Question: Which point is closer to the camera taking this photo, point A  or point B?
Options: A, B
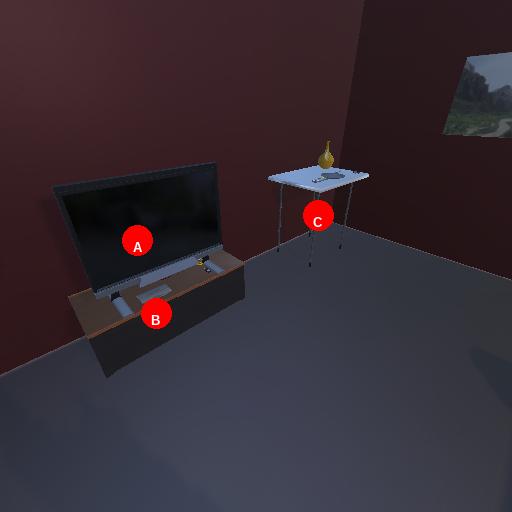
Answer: A